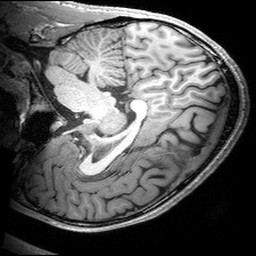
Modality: T1w
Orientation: sagittal
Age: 28
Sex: male
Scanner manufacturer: siemens
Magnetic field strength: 3 T
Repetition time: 2.53 s
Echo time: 0.00299 s